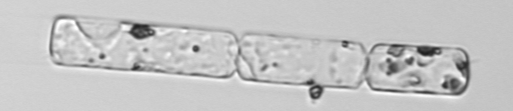
Label: Guinardia_delicatula